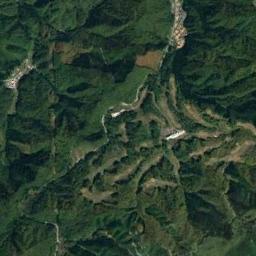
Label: mountain